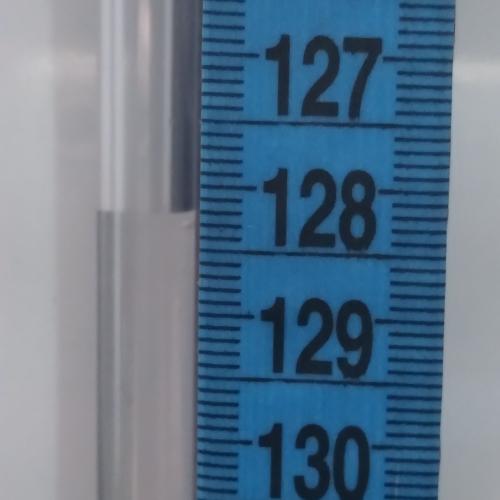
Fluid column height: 128.2 cm